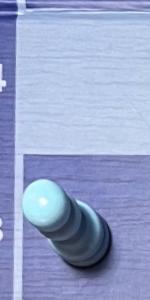
Label: Pawn_White